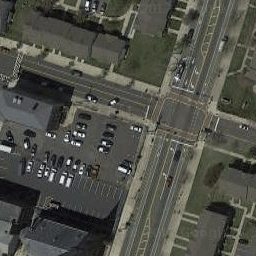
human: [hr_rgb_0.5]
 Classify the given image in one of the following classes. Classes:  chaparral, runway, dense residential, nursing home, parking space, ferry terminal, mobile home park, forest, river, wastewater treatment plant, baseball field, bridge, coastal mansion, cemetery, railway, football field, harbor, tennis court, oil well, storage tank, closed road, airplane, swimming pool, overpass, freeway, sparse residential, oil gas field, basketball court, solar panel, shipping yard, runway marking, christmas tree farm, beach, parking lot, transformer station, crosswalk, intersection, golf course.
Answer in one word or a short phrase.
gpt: intersection